Question:
As you can see in the picture I see the return values from the call but I cannot use them.
How can I convert the return object to something else. This function is dynamic so I cannot use a reference object for this class.
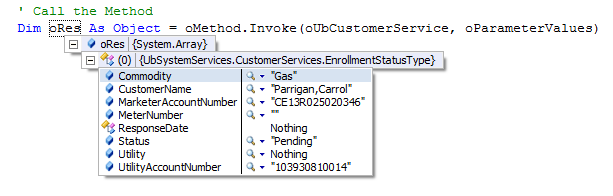
Answer: Thank you!
I managed to read the object by using this
'Dim oResults As Object = oMethod.Invoke(oUbCustomerService, oParameterValues) For Each oResult in oResults Dim oFieldInfoList() As FieldInfo = oResult.GetType().GetFields dim strValue as String = oFieldInfoList(n).GetValue(oResult) ... Next'